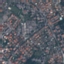
Land use / land cover: Residential